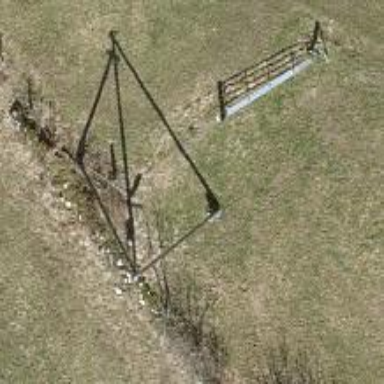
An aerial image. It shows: Power pole.